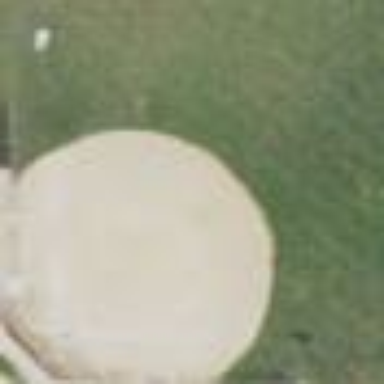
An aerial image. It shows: Baseball pitch for leisure land activities.